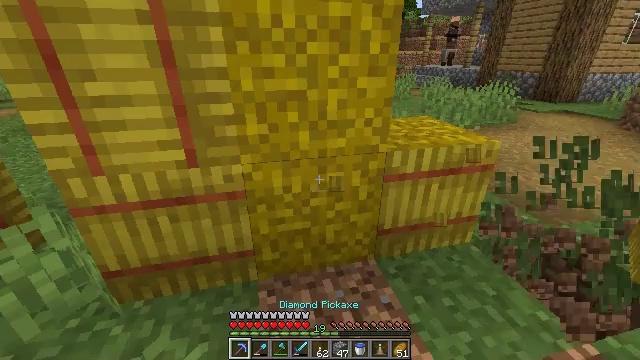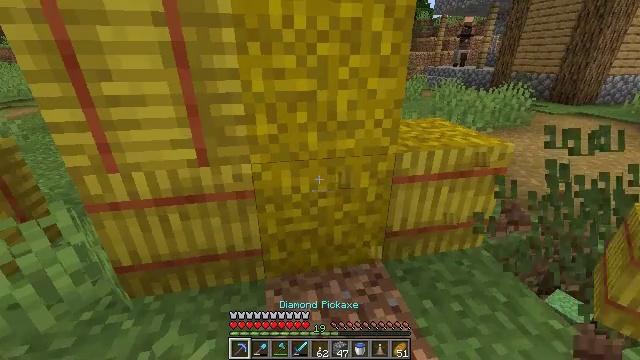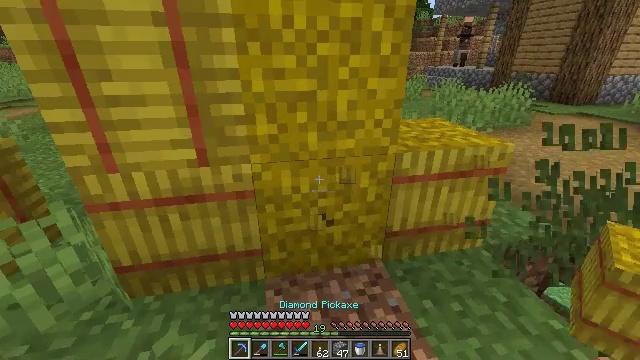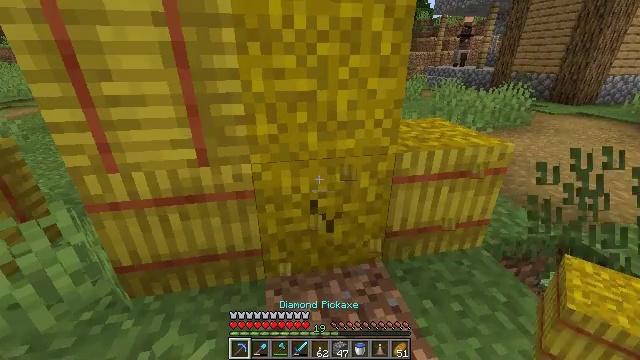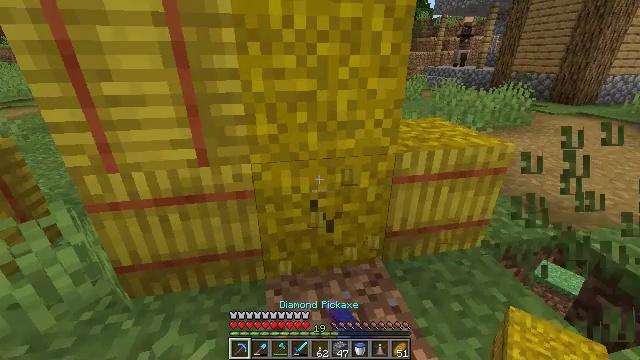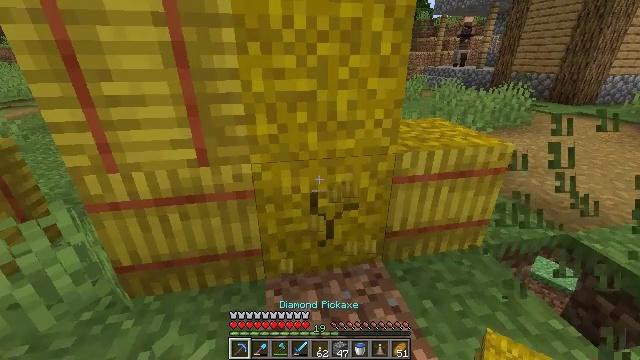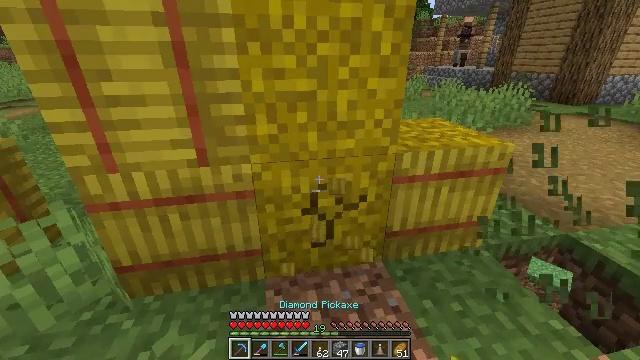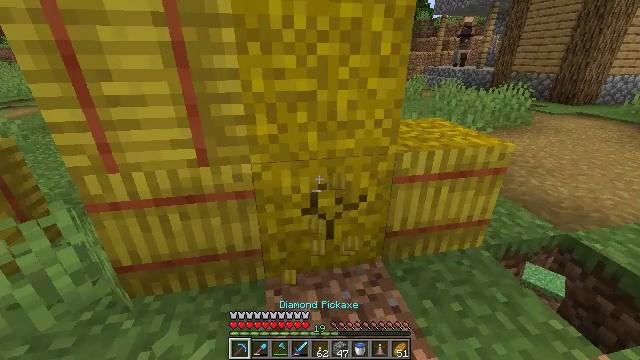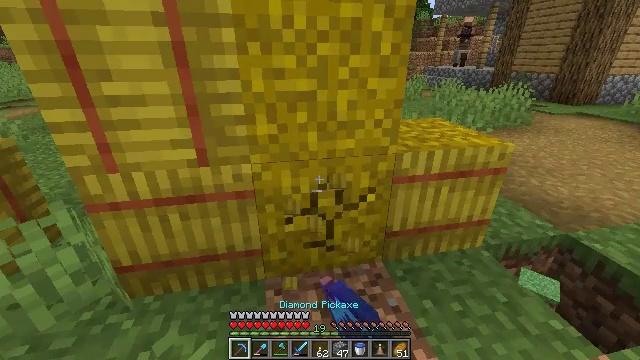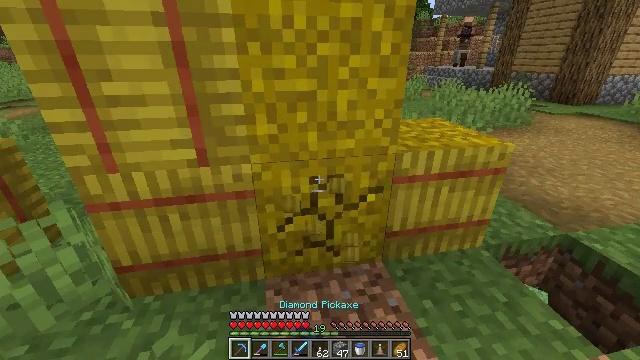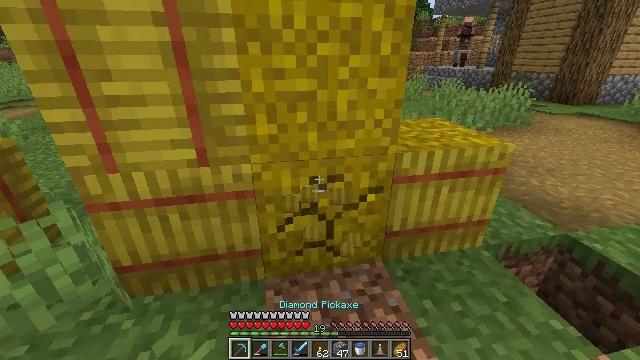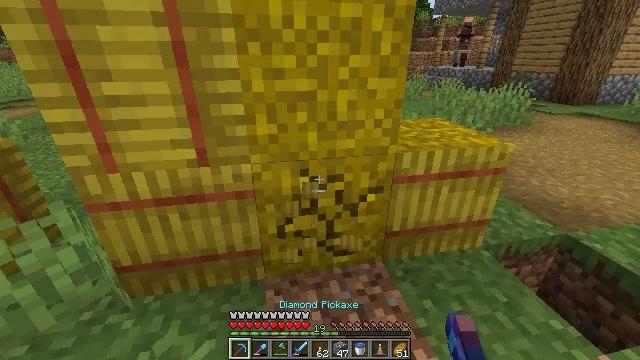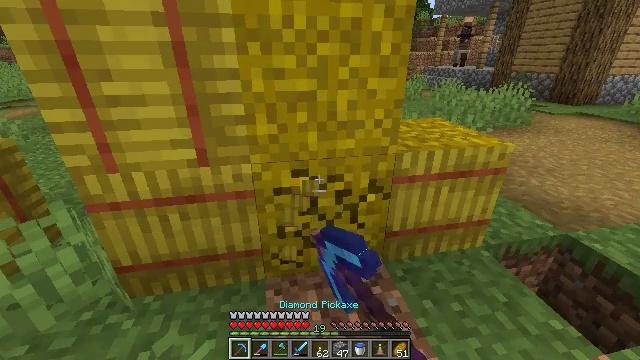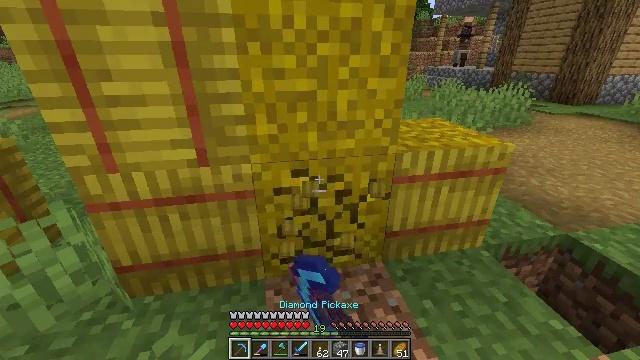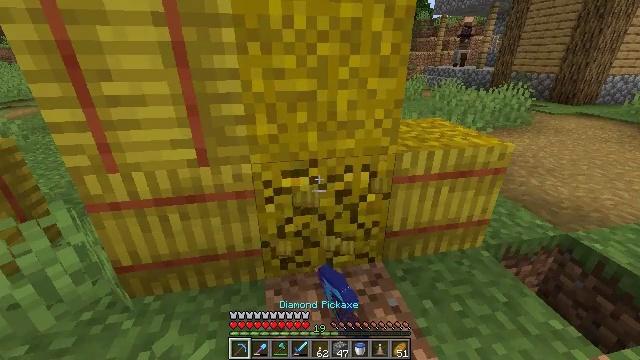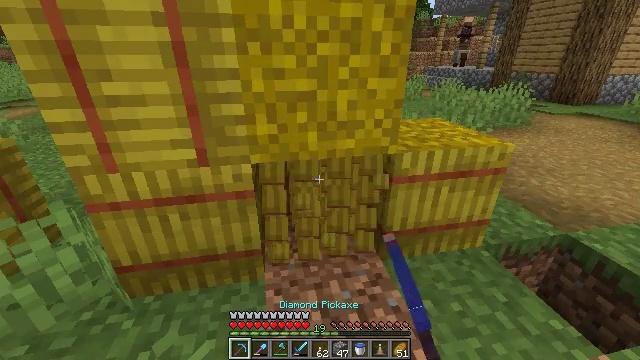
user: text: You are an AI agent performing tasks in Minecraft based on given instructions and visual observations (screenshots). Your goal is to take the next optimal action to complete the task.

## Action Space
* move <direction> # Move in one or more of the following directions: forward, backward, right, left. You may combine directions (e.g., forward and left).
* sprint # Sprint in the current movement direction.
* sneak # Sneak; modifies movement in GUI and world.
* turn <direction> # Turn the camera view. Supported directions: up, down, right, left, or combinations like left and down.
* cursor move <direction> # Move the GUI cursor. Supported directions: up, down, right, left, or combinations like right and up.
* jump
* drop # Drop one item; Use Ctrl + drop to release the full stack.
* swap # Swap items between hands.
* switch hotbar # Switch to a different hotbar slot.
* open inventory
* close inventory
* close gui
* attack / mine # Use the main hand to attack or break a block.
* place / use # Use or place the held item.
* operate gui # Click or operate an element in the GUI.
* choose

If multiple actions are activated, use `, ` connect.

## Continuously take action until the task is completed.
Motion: motion action
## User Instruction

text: Attack the hay block to get hay.
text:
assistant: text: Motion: turn left, attack / mine, switch to hotbar 1
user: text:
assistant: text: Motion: attack / mine
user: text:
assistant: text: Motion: attack / mine
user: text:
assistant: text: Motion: attack / mine
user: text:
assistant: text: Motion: attack / mine
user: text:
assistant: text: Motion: attack / mine
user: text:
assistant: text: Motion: attack / mine
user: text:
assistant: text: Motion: attack / mine
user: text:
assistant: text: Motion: attack / mine
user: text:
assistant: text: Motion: attack / mine
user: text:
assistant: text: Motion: attack / mine
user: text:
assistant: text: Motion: attack / mine
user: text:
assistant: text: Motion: attack / mine
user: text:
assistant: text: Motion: attack / mine
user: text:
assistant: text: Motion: attack / mine
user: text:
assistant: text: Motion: attack / mine
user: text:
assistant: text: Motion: attack / mine
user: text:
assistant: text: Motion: attack / mine
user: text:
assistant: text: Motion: attack / mine
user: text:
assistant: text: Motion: attack / mine
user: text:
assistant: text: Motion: attack / mine
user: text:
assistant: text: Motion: move forward, attack / mine
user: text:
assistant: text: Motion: move forward, attack / mine
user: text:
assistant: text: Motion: move forward, turn up, attack / mine
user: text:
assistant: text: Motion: move forward, turn up, attack / mine
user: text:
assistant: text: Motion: attack / mine
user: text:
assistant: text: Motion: attack / mine
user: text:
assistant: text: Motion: attack / mine
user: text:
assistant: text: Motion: attack / mine
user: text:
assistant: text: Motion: attack / mine